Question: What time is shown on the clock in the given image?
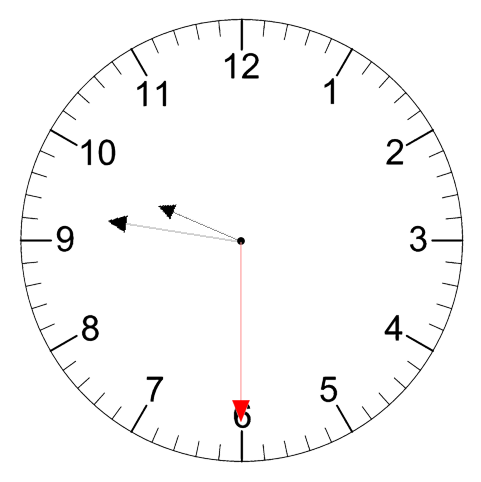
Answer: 09:46:30